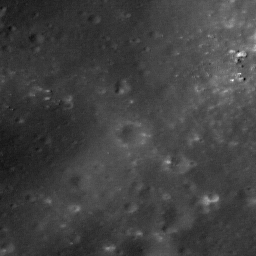
Host type: background_regolith
Lunar coordinates: latitude nan, longitude nan